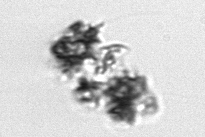
Label: Thalassiosira_TAG_external_detritus